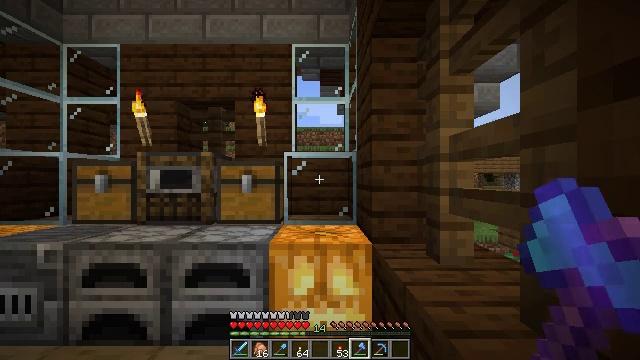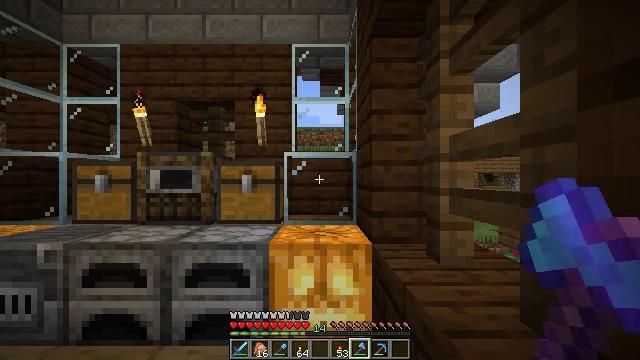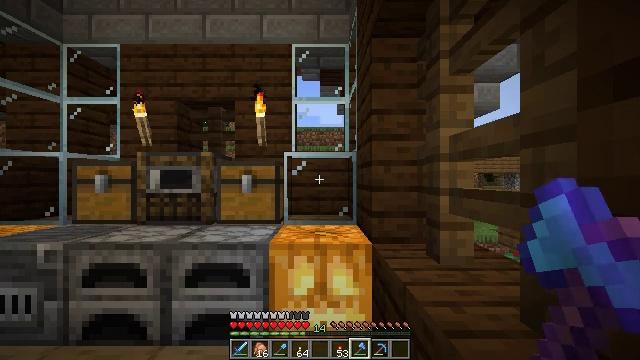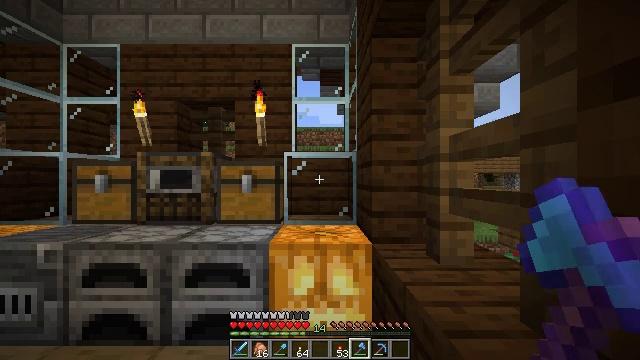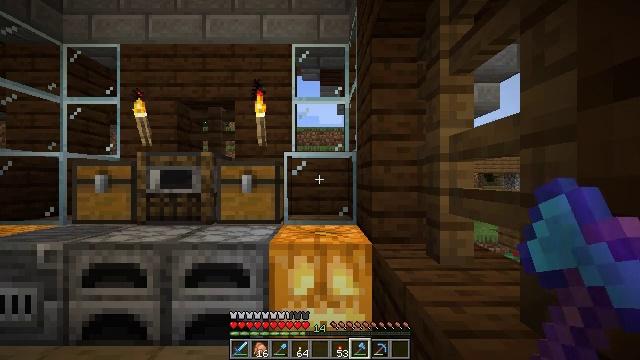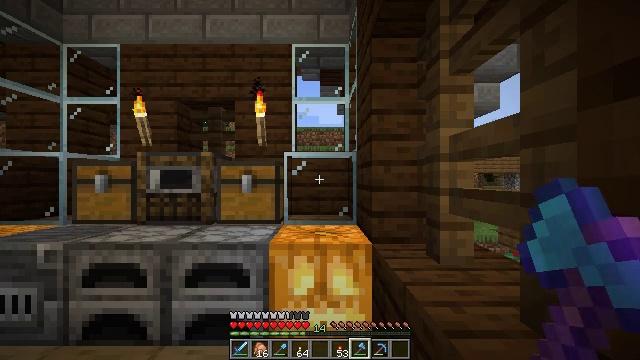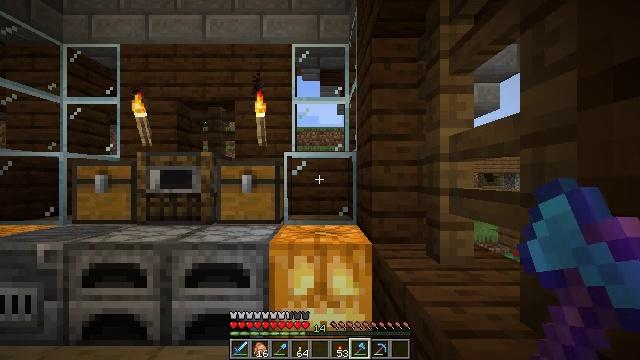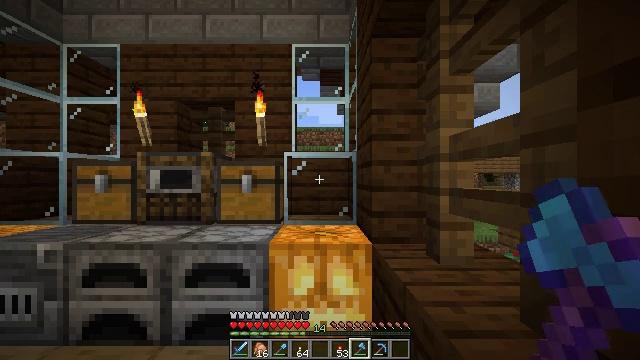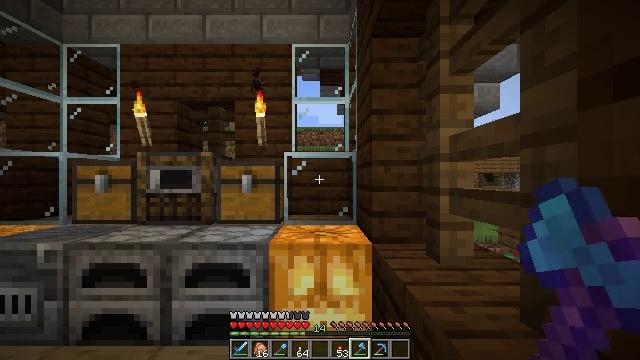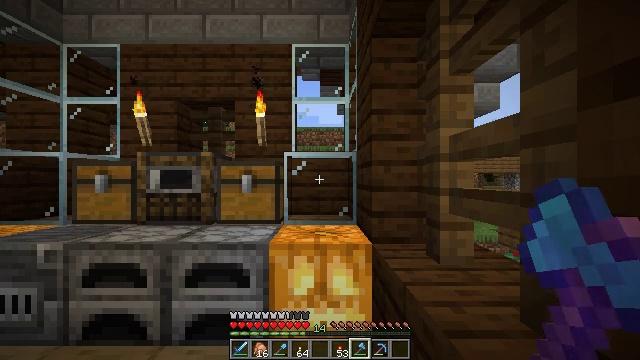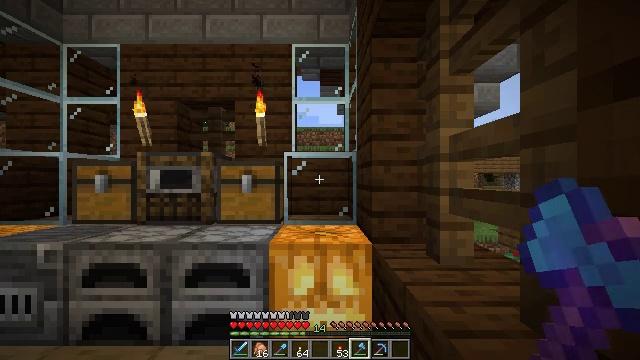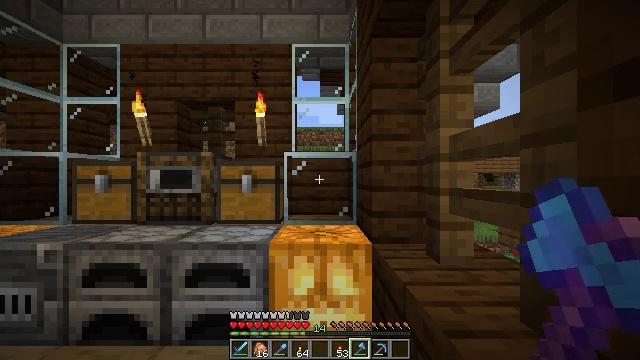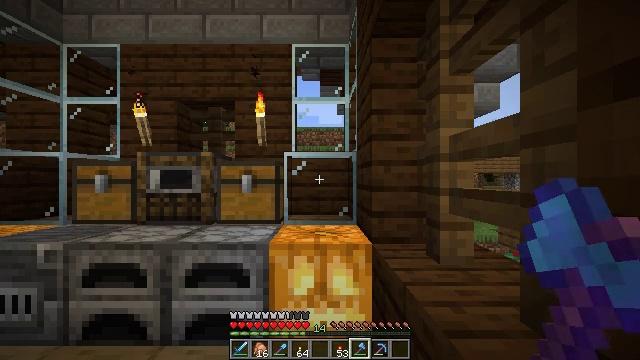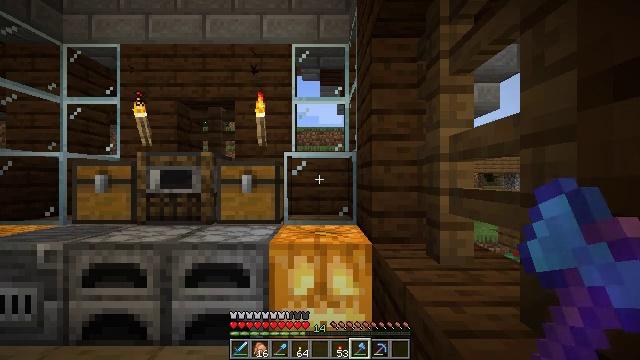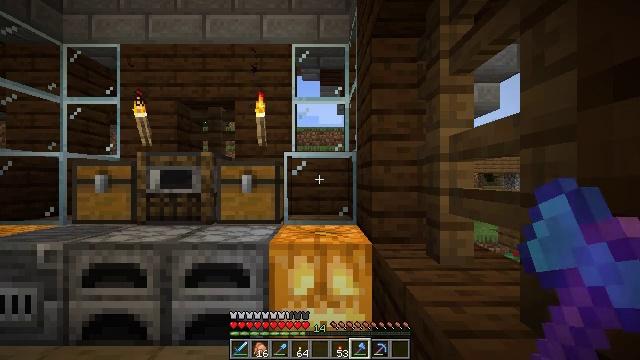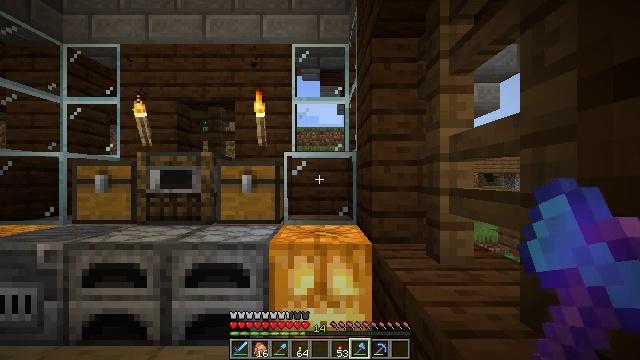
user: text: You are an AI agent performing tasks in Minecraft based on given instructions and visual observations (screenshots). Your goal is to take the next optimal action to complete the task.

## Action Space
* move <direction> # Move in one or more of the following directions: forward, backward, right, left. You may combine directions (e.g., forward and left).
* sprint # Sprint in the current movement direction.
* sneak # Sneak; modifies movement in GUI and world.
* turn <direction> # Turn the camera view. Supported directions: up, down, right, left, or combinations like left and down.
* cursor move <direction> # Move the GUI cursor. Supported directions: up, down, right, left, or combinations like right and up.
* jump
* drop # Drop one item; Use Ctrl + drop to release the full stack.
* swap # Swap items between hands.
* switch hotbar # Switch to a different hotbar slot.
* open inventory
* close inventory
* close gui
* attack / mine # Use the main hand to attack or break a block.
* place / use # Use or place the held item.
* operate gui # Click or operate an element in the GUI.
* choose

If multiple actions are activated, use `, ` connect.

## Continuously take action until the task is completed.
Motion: motion action
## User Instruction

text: Mix brown dye with wool to craft a brown bed.
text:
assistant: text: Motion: no_op
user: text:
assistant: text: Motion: no_op
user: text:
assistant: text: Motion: no_op
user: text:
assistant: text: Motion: no_op
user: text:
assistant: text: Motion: no_op
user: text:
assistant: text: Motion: no_op
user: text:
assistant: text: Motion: no_op
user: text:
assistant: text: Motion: no_op
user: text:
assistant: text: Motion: no_op
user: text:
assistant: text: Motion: no_op
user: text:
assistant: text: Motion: no_op
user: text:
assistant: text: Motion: no_op
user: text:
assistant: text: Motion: no_op
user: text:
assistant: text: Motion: no_op
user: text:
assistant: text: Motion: no_op
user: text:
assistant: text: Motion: no_op
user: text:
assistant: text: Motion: no_op
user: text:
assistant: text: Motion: no_op
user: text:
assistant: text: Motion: no_op
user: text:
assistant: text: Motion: no_op
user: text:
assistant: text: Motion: no_op
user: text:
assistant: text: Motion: no_op
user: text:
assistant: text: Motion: no_op
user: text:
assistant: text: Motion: no_op
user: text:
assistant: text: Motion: no_op
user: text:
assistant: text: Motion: no_op
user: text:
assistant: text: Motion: no_op
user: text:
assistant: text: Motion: no_op
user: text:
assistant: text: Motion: no_op
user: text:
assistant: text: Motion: no_op